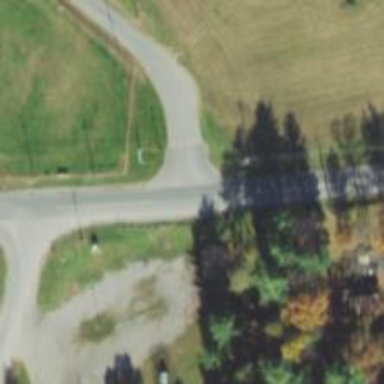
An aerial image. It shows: Road with stop sign.